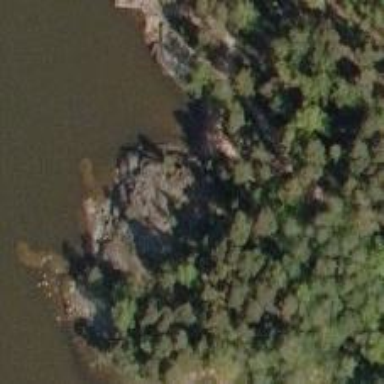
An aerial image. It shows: Natural cliff.